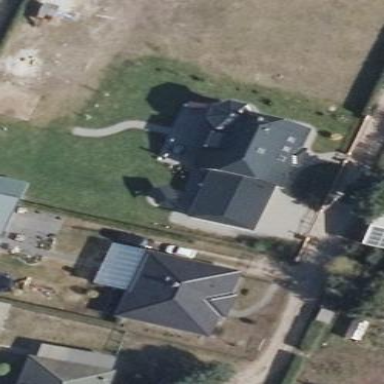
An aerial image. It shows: Detached building.